Interaction volume radius: 5 \u00c5
Interaction volume height: 30 \u00c5
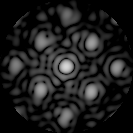
Disorder parameter: 0.2555